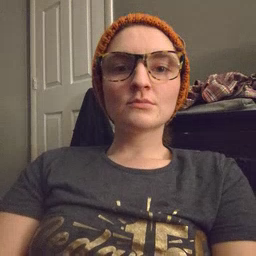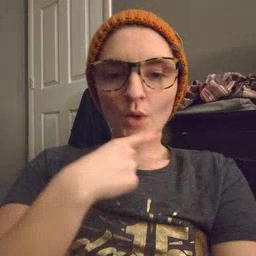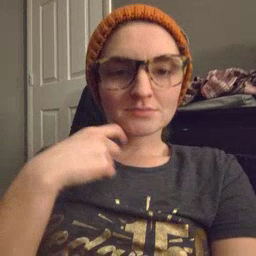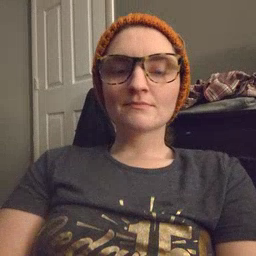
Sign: dry